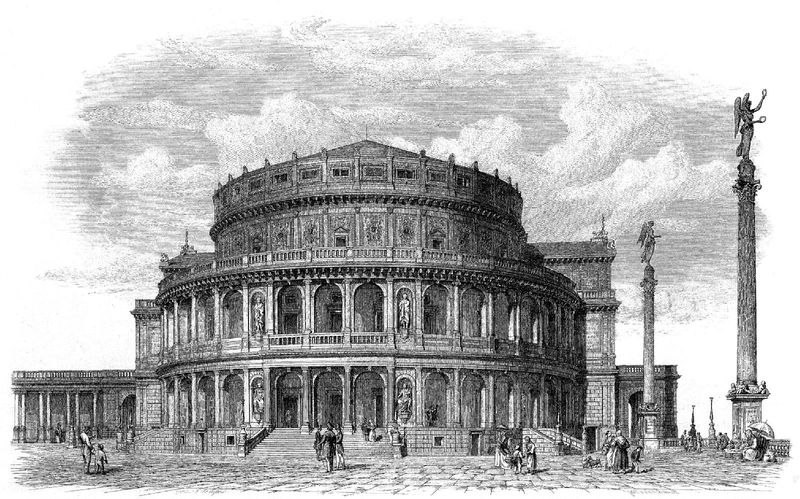
Titel: Erstes Hoftheater in Dresden (Semper Oper)
Künstler: Gottfried Semper
Standort: Dresden, Hoftheater (EU - D - Sachsen)
Schlagwörter: flügel, menschen, säulen, zeichnung, gebäude, schirm, architektur, oper, theater, rund, engel, pflaster, platz, figuren, kuppel, treppe, bögen, statuen, rundbögen, viktorien, säulengang, rundbau, semper, umlaufend, viktorein